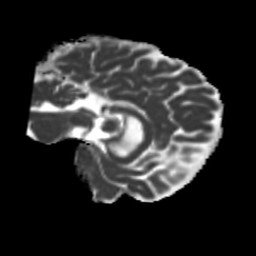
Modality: MD
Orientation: sagittal
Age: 58
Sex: female
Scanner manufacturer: siemens
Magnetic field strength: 3 T
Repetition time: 5.25 s
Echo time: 0.08 s